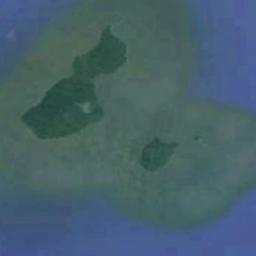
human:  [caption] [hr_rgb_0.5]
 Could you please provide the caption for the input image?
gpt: The island is desolate .

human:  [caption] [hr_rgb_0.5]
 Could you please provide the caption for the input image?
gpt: The two islands with dense vegetation are surrounded by light blue waters .

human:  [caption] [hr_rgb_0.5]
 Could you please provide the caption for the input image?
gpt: There are two green islands on the blue sea .

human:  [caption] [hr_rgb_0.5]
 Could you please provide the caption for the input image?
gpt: The island is surrounded by water .

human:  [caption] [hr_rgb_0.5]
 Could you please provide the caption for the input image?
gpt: There are two green islands on a blue sea .